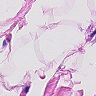
Metastatic tissue present: no